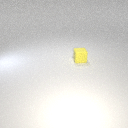
small yellow rubber cube